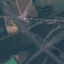
Land use / land cover: Highway